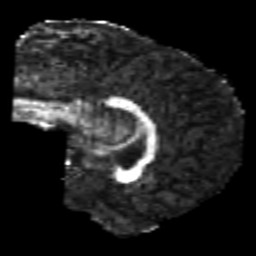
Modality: FA
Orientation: sagittal
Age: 24
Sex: male
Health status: healthy
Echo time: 0.074 s